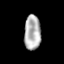
Tissue: lung
Cell type: Endothelial cells
Senescence score: 0.6304
Nuclear area (px): 566
Mean DAPI intensity: 177.373